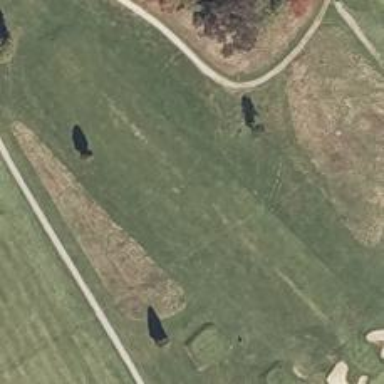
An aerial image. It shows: View of golf hole.